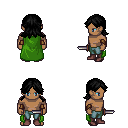
a pixel art fantasy rpg character, male body template, human, dark skin, green cape, teal pants, black loose hair, leather bracers, maroon shoes, dagger, four views (front, back, left, right), 2x2 character sprite sheet, small pixel art, hard edges, no anti-aliasing